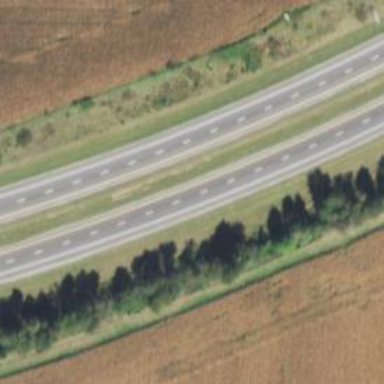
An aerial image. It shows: Asphalt motorway.